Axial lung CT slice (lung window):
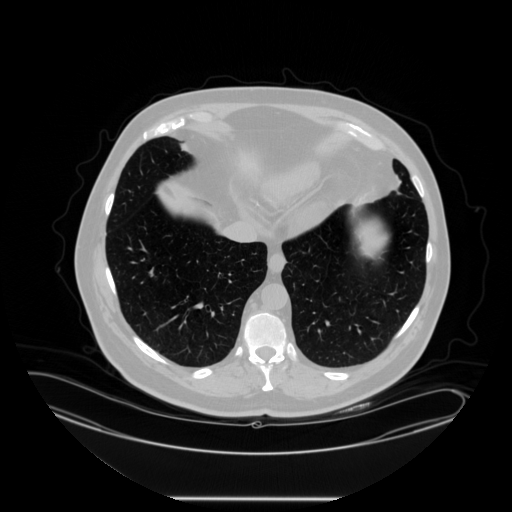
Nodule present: no